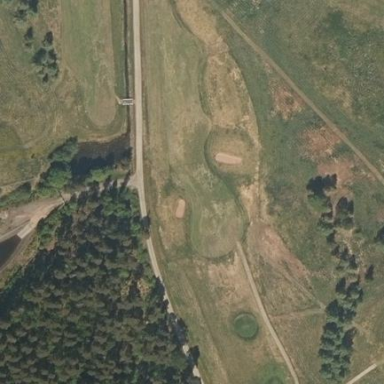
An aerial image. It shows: Well-maintained grassy area designated as golf fairway.